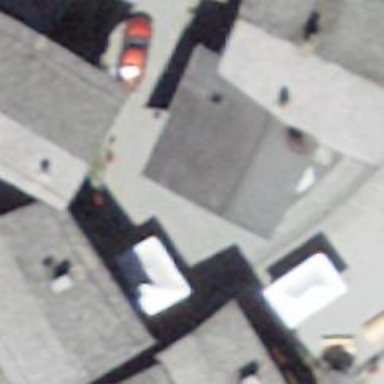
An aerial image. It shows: Building with tiled roof.